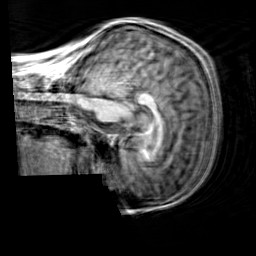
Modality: T1w
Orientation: sagittal
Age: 21
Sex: male
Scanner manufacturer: siemens
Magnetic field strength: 3 T
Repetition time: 2.3 s
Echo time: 0.00303 s